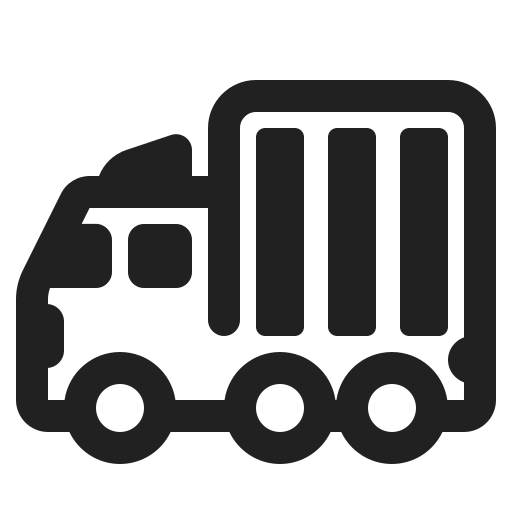
articulated lorry high contrast